Field crop: tomato
Growth stage: 1
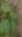
Species: solanum